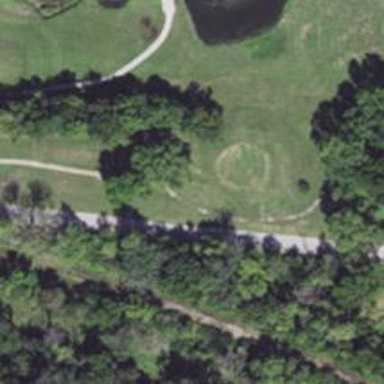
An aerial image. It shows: Path for both roads and golfers.